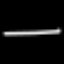
Label: line